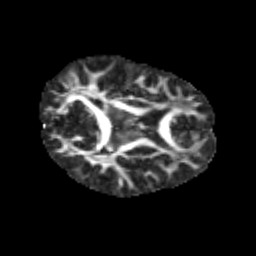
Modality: FA
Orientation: axial
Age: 10
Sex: male
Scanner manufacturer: siemens
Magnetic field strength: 3 T
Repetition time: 3.8 s
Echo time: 0.07 s